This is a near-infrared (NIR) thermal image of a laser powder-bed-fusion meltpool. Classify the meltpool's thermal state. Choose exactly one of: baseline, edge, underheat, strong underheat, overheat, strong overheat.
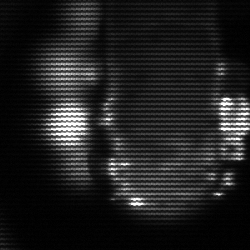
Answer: strong underheat